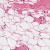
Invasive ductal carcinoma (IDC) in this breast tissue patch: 0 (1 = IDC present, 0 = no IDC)